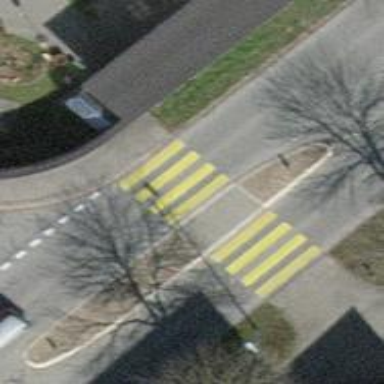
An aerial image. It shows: Uncontrolled zebra crossing with central island.